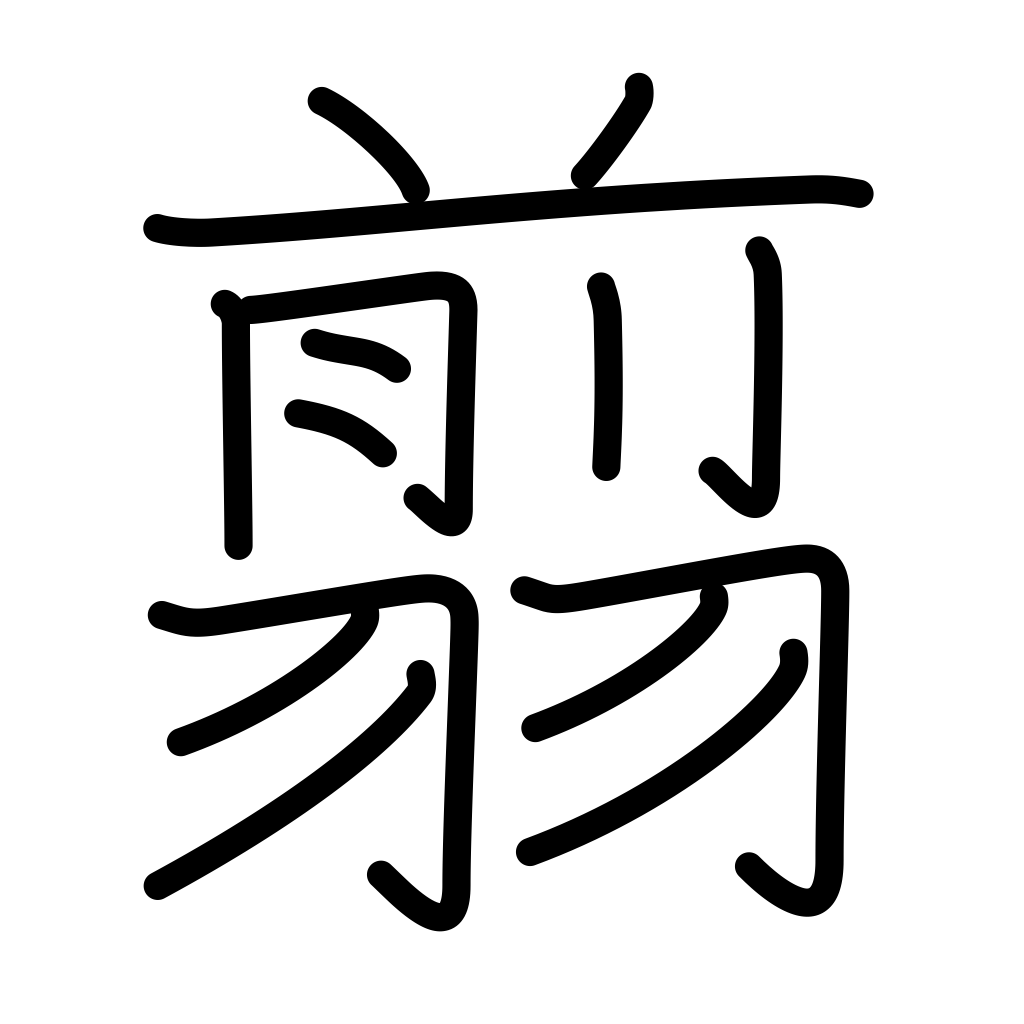
Meaning: scissors, cut, clip, annihilate